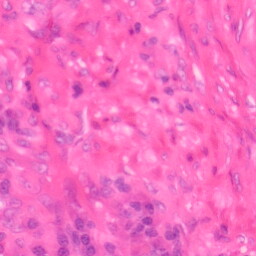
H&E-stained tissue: Colon